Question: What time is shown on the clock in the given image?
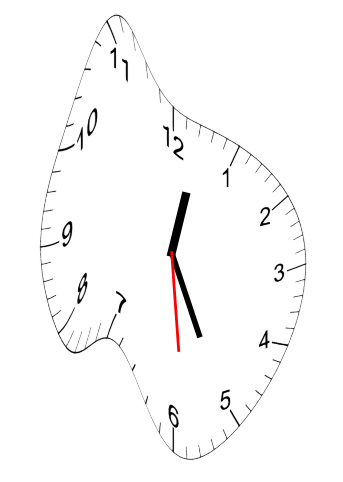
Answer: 12:25:29